Field crop: tomato
Growth stage: 1
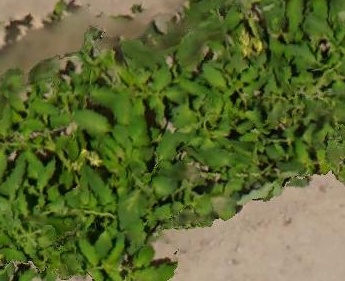
Species: tomato